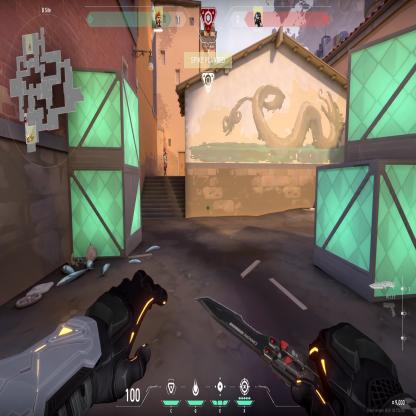
Label: enemy